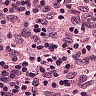
Metastatic tissue present: no